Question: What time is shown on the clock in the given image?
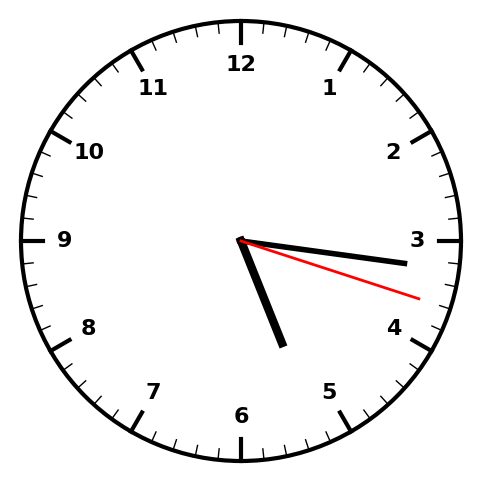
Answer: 05:16:18